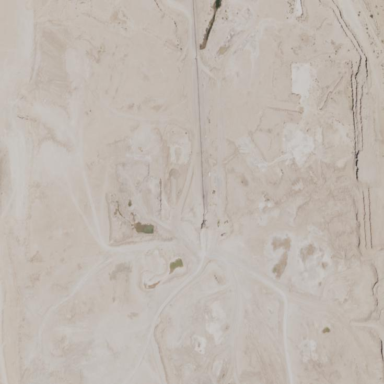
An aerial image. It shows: Quarry area.